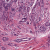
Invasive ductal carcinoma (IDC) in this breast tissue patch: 1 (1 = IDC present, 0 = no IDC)